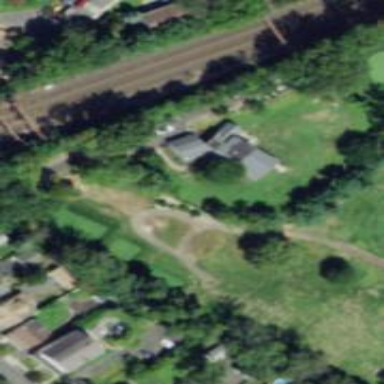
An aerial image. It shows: Pathway for golfing.